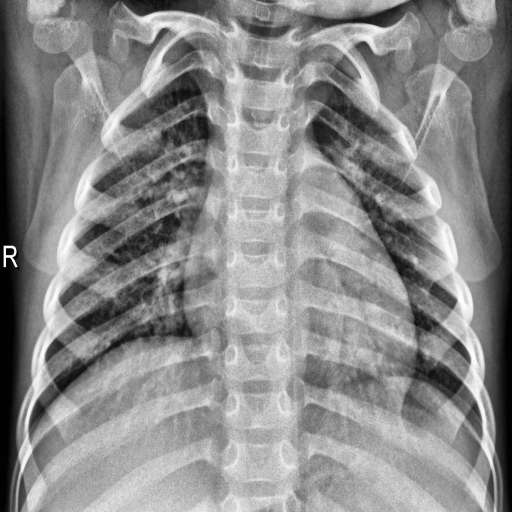
Finding: NORMAL